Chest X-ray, AP view. Patient: 50 years old, sex M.
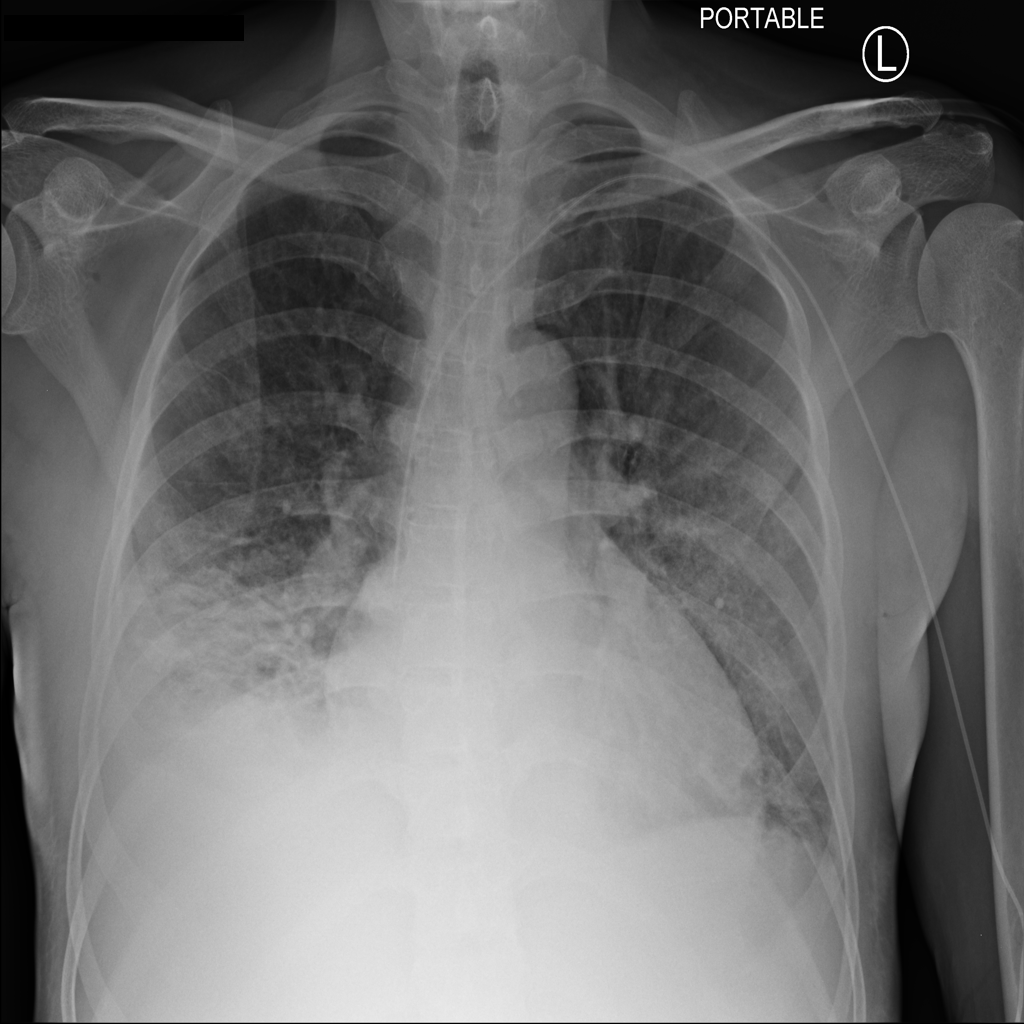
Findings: Atelectasis, Consolidation, Effusion, Pneumonia